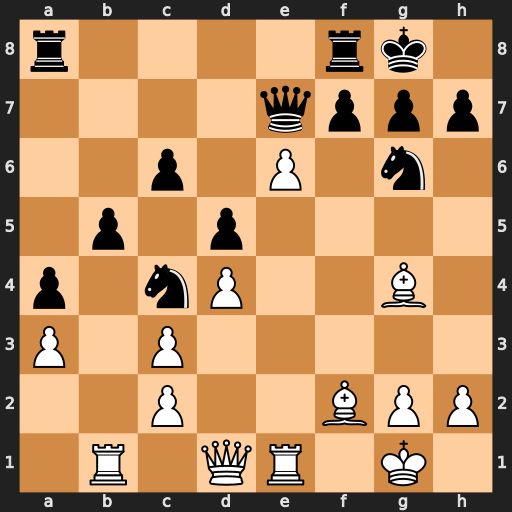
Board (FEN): r4rk1/4qppp/2p1P1n1/1p1p4/p1nP2B1/P1P5/2P2BPP/1R1QR1K1
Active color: w
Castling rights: -
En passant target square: -
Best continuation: exf7+ Rxf7 Rxe7